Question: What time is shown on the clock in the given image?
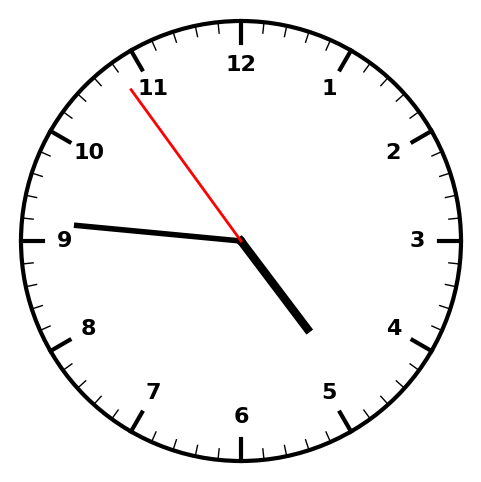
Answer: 04:45:54